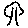
Label: tree